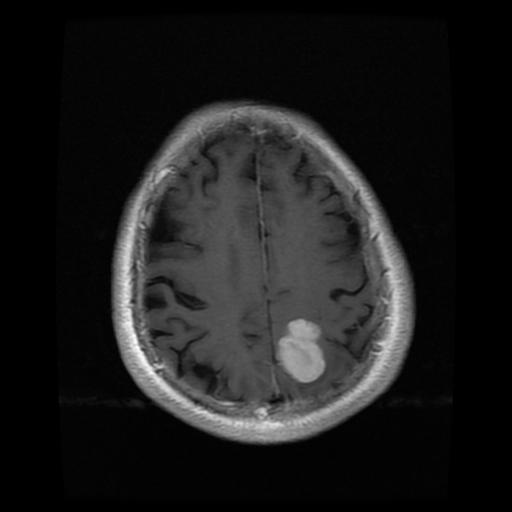
Label: meningioma